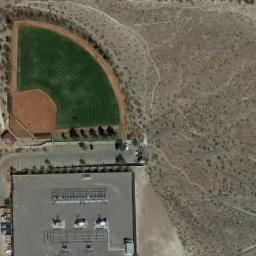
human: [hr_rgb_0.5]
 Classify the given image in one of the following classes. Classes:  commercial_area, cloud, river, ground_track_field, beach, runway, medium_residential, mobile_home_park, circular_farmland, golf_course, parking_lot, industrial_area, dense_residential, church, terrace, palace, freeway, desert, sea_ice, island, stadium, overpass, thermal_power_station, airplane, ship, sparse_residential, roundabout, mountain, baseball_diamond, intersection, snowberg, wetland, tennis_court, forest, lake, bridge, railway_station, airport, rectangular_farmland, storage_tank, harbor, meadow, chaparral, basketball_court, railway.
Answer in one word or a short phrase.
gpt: baseball_diamond